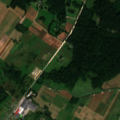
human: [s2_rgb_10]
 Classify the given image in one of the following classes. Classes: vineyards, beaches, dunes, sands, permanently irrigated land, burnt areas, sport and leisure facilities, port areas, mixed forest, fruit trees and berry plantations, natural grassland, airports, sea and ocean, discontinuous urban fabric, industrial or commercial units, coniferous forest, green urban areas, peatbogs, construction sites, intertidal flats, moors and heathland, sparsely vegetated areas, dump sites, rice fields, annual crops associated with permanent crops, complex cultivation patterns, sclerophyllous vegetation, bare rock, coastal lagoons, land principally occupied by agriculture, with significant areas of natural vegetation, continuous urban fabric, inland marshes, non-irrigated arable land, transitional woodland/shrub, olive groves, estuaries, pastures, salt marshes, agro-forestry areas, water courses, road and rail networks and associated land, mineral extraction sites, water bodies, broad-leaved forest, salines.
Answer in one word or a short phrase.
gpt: discontinuous urban fabric, pastures, complex cultivation patterns, mixed forest